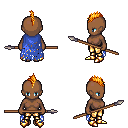
a pixel art fantasy rpg character, female body template, human, dark skin, blue tattered cape, gold greaves, light blonde mohawk hairstyle, gold boots, spear, four views (front, back, left, right), 2x2 character sprite sheet, small pixel art, hard edges, no anti-aliasing